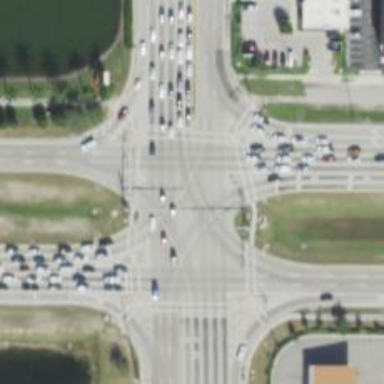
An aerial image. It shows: Traffic island located on footway.